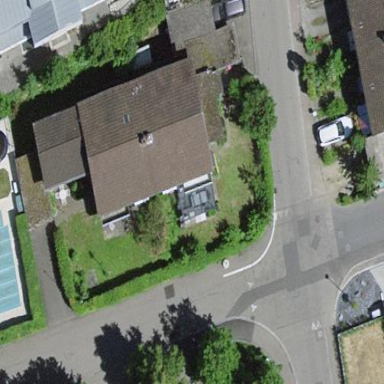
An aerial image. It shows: Semi-detached house.